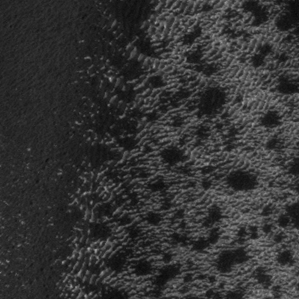
Label: frost